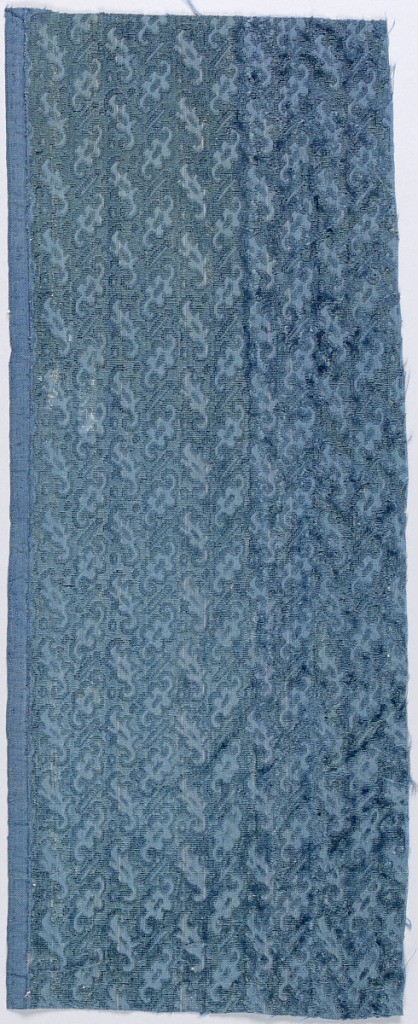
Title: Fragment
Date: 17th century
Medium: silk Technique: supplementary warp forming raised pile in plain weave foundation (velvet)
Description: Diagonal leaves facing in alternate directions in blue on blue.
Selvage on left side.